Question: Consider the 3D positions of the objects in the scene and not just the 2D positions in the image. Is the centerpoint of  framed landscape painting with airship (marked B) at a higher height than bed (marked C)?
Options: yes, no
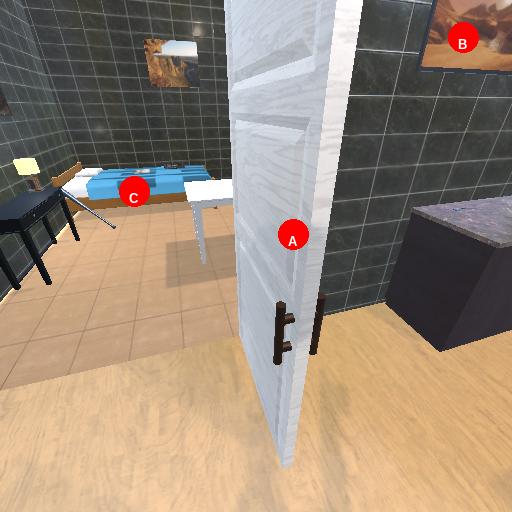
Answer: yes